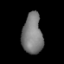
Tissue: lung
Cell type: T cells
Senescence score: 0.1045
Nuclear area (px): 804
Mean DAPI intensity: 123.223